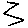
Label: zigzag